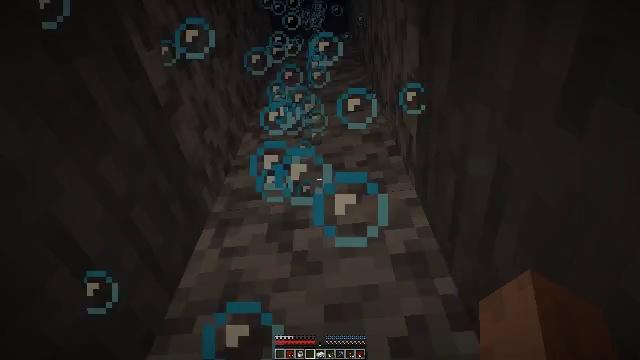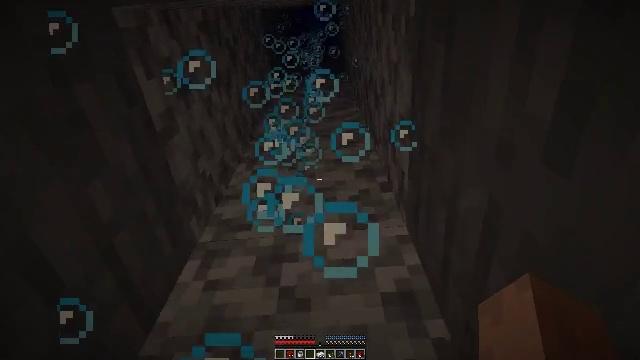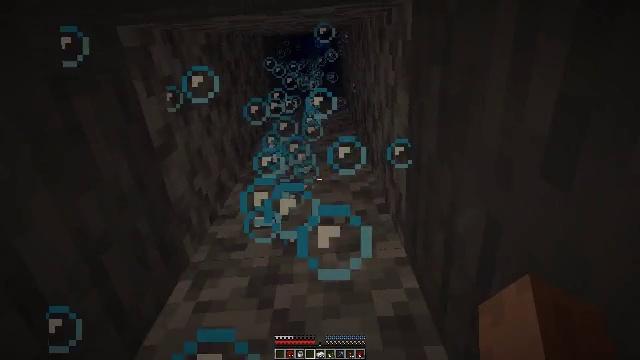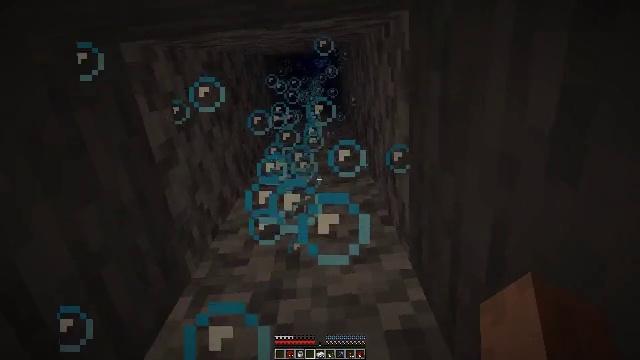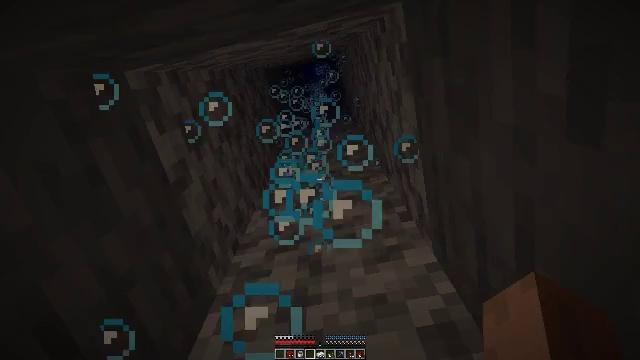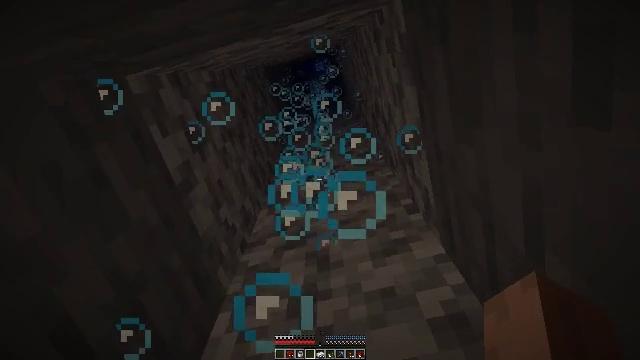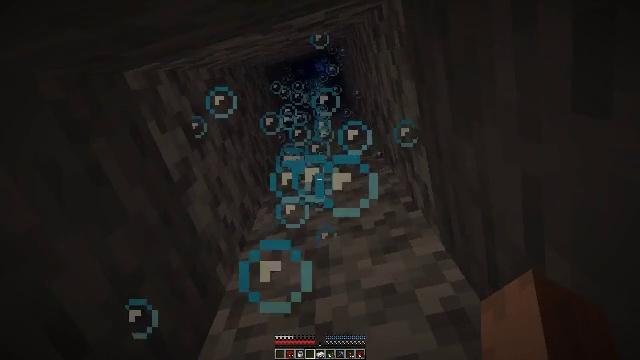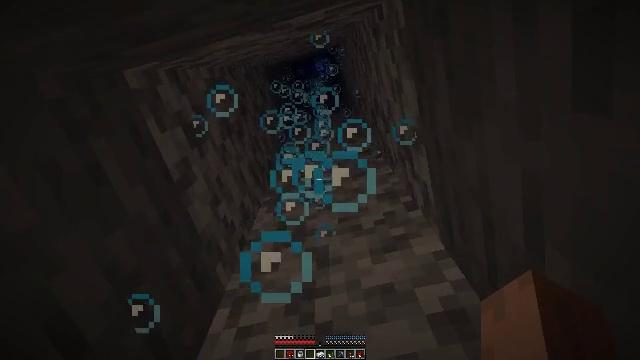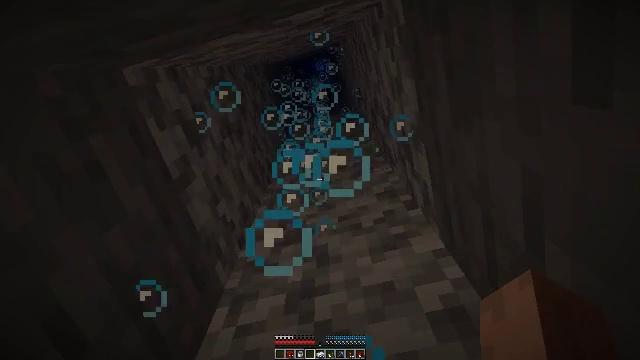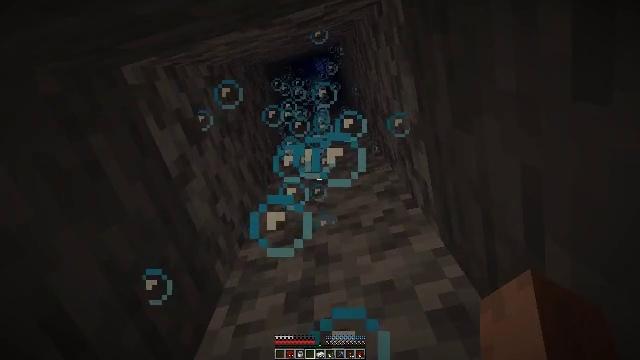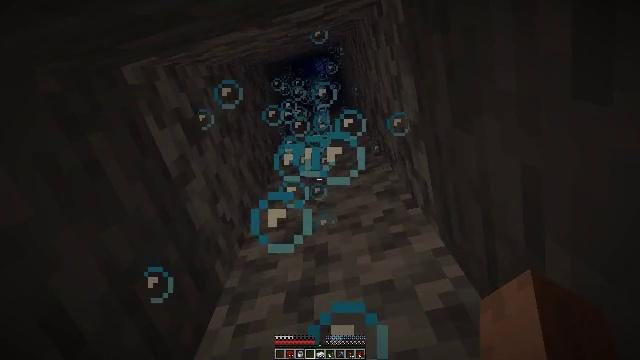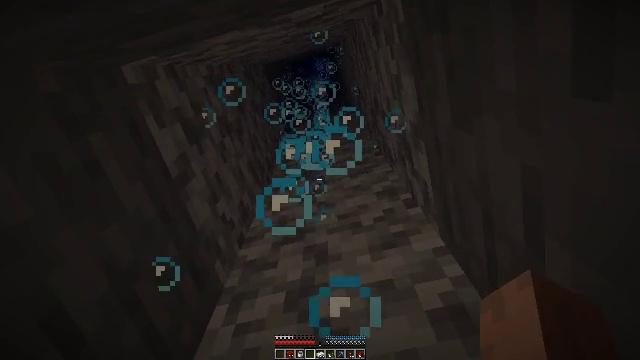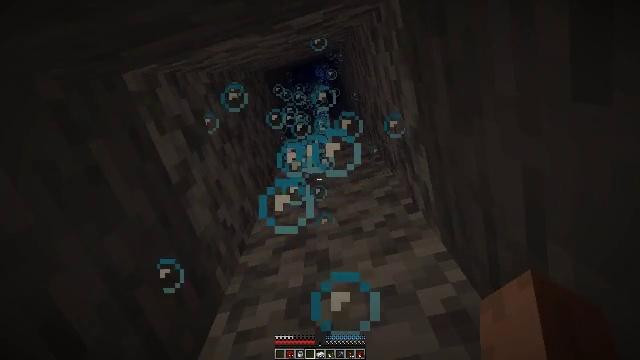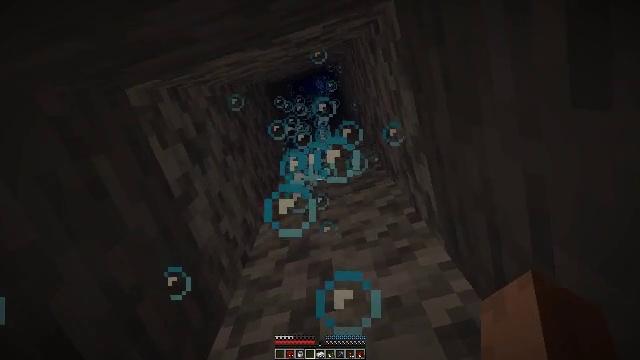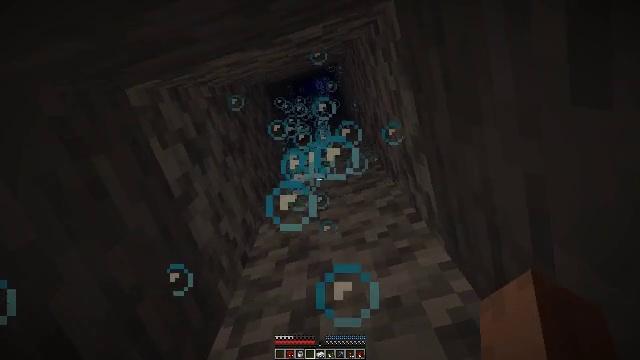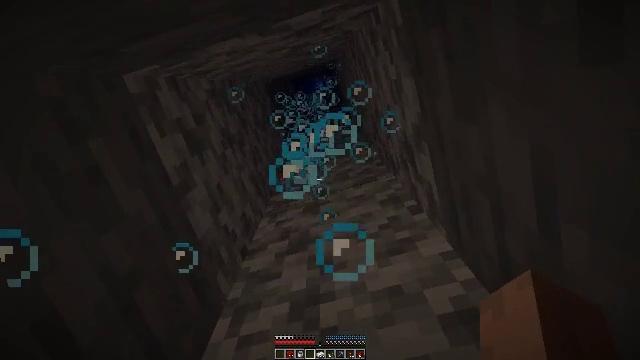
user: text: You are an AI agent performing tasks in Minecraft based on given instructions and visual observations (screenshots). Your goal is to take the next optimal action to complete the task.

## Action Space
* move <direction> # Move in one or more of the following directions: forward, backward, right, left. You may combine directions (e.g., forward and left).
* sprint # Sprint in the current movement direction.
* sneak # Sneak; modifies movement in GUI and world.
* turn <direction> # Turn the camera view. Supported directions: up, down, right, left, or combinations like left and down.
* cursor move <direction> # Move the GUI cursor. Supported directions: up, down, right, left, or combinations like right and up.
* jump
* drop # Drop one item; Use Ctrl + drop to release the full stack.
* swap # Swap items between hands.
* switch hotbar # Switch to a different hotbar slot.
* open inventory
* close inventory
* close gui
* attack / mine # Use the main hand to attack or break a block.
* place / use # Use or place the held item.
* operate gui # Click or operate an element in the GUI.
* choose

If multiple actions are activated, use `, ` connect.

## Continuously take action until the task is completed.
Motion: motion action
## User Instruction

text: Remove an iron ingot from the inventory.
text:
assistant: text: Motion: turn right and up
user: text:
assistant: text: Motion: turn right and up
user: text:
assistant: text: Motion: turn left and up
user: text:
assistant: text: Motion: turn left and up
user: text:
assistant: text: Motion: turn left
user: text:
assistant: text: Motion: no_op
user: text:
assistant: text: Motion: no_op
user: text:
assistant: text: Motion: no_op
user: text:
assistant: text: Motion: no_op
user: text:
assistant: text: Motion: no_op
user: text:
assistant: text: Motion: no_op
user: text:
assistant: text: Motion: turn up
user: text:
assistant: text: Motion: turn left and up
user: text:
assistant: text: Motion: move forward
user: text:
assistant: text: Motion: move forward
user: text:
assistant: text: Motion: move forward
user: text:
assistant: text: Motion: move forward
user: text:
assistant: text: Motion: move forward
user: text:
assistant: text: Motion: no_op
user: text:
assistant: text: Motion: no_op
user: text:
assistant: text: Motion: no_op
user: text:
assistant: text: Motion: no_op
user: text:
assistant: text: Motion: no_op
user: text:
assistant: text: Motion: no_op
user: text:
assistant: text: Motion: no_op
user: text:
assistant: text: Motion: no_op
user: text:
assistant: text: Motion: no_op
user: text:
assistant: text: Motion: no_op
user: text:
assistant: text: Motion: no_op
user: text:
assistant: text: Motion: no_op